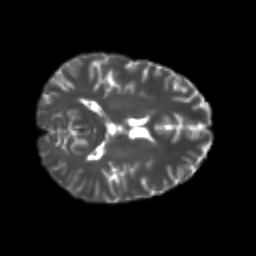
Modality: T2w
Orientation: axial
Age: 20
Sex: male
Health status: healthy
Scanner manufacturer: philips
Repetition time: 7.391 s
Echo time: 0.08599 s